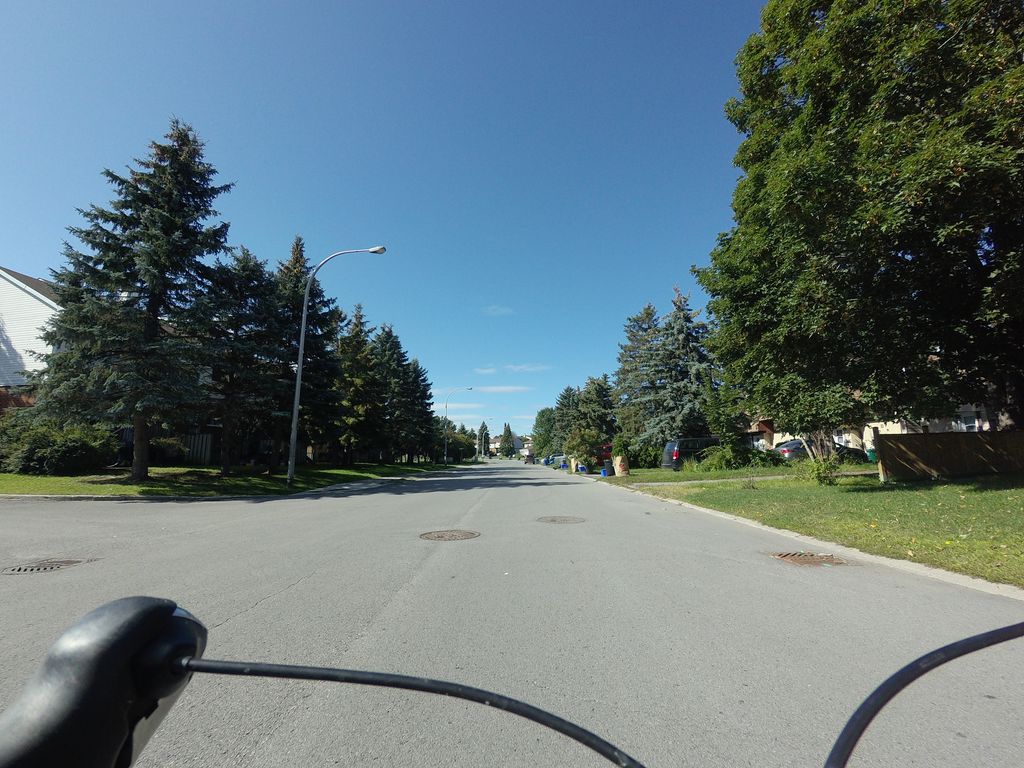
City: ottawa-gatineau